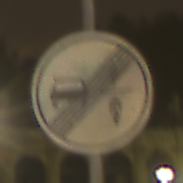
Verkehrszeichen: EndeVerbotUeberholenEinspurigeFahrzeuge
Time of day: Night
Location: Outdoor (Urban)
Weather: Overcast
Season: NotSpecified
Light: Artificial